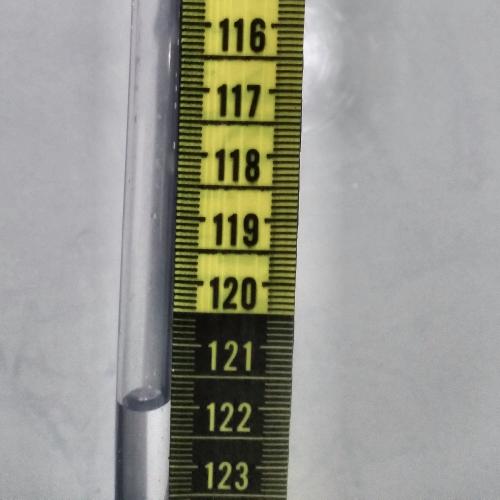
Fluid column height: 121.9 cm